Question: I am wanting to optimize my code found here: <URL>
Currently I have 'var inputphone' which contains the default HTML for an input field.
'''
var inputphone = $("<li><label></label><br/><input type='tel' pattern='[0-9]{10}'
class='added_phone' name='' value='' autocomplete='off' maxlength='20' /></li>");
'''
From a select dropdown field I have several types the user can choose from (mobile, work, etc...) At the moment when the user selects a certain field I basically have to reuse the default HTML every time.

Is there a way that I can for example just put the default inputphone HTML into another variable like mobile_phone and then insert a string into the label, or into the name fields?
'mobile_phone.label = "Mobile Phone"' or 'mobile_phone.html.find('label')'?
Current code:
'''
// Default Phone Input
var inputphone = $("<li><label></label><br/><input type='tel' pattern='[0-9]{10}'
class='added_phone' name='' value='' autocomplete='off' maxlength='20' /></li>");
// Create new input for Mobile Phone
var mobile_phone = inputphone;
mobile_phone.html("<li><label>Mobile Phone</label><br/><input type='tel' pattern='[0-9]{10}'
class='added_phone' name='mobile phone' value='' autocomplete='off' maxlength='20' /></li>");
// Add the Mobile Phone input to the page
$('.new_option').append(mobile_phone);
'''
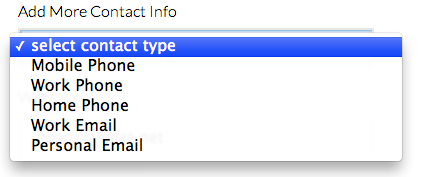
Answer: You could create a function that generates the text as you need:
'''
function createInput(labelText, nameText) {
return $("<li><label>" + labelText+ "</label><br/><input type='tel' pattern='[0-9]{10}'
class='added_phone' name='" + nameText + "' value='' autocomplete='off' maxlength='20' /></li>");
}
'''